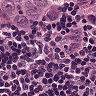
Metastatic tissue present: yes